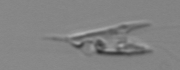
Label: Chrysochromulina_lanceolata